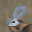
Label: 8